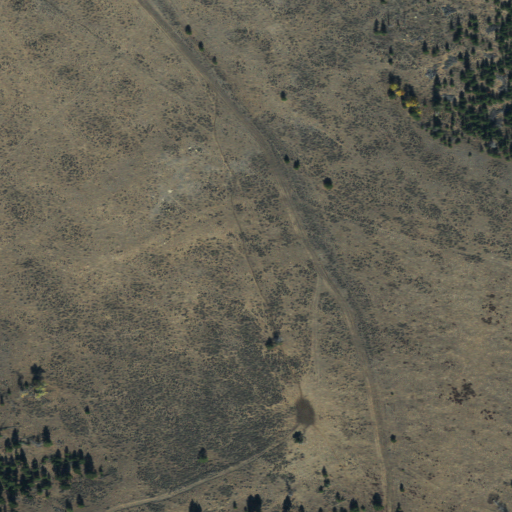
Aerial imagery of plain(s) in Montana named Maloney Park containing shrub and evergreen forest